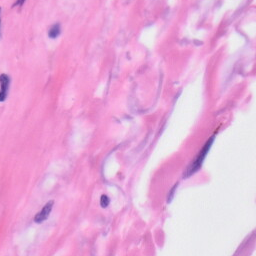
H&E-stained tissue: Skin